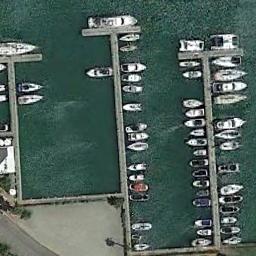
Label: harbor